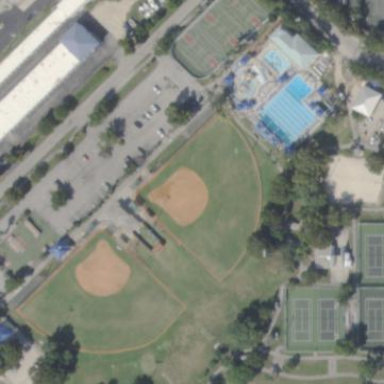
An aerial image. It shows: Baseball pitch for leisure land activities.